Interaction volume radius: 10 \u00c5
Interaction volume height: 10 \u00c5
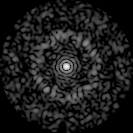
Disorder parameter: 0.8366